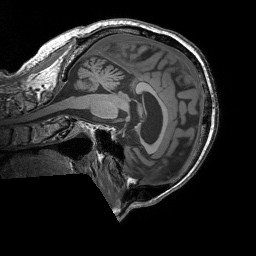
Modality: T1w
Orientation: sagittal
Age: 77
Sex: male
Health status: healthy
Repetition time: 1.9 s
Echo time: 0.00252 s